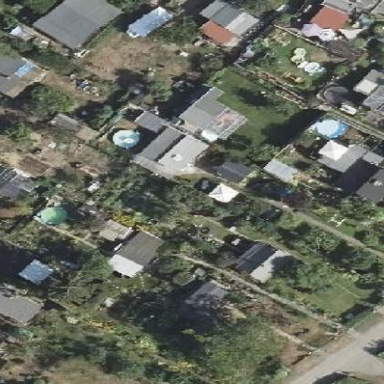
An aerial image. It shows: Plot in the allotments.